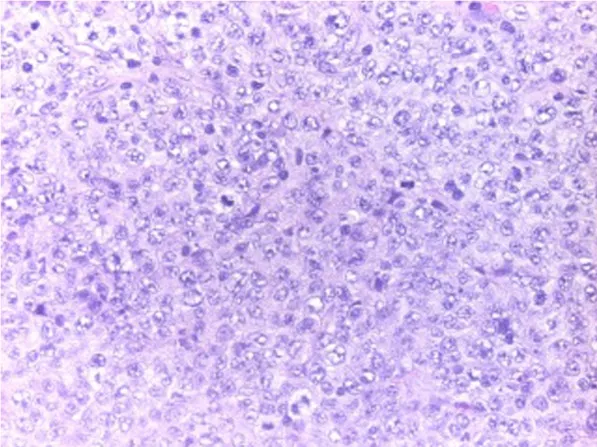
Histology. Complete destructive replacement of the myocardial wall by a diffuse large B cell lymphoma that demonstrated plasmacytoid differentiation and blasts.
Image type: pathology (fish)